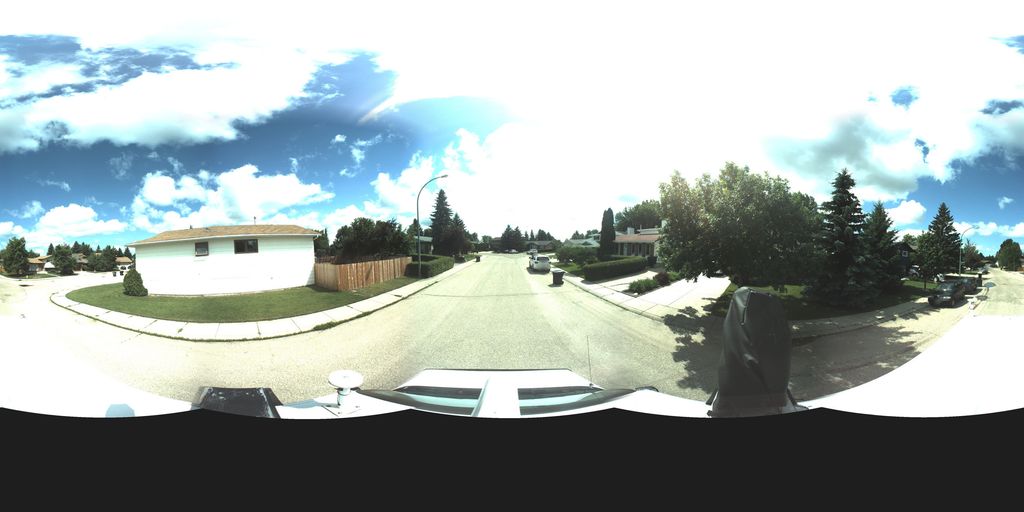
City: saskatoon